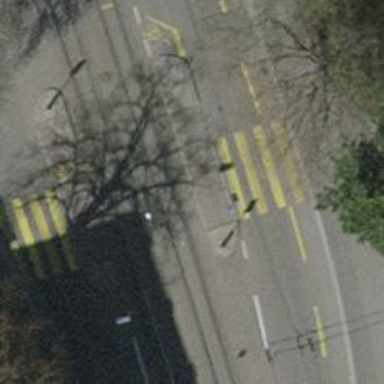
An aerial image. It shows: Kerb barrier.